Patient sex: M
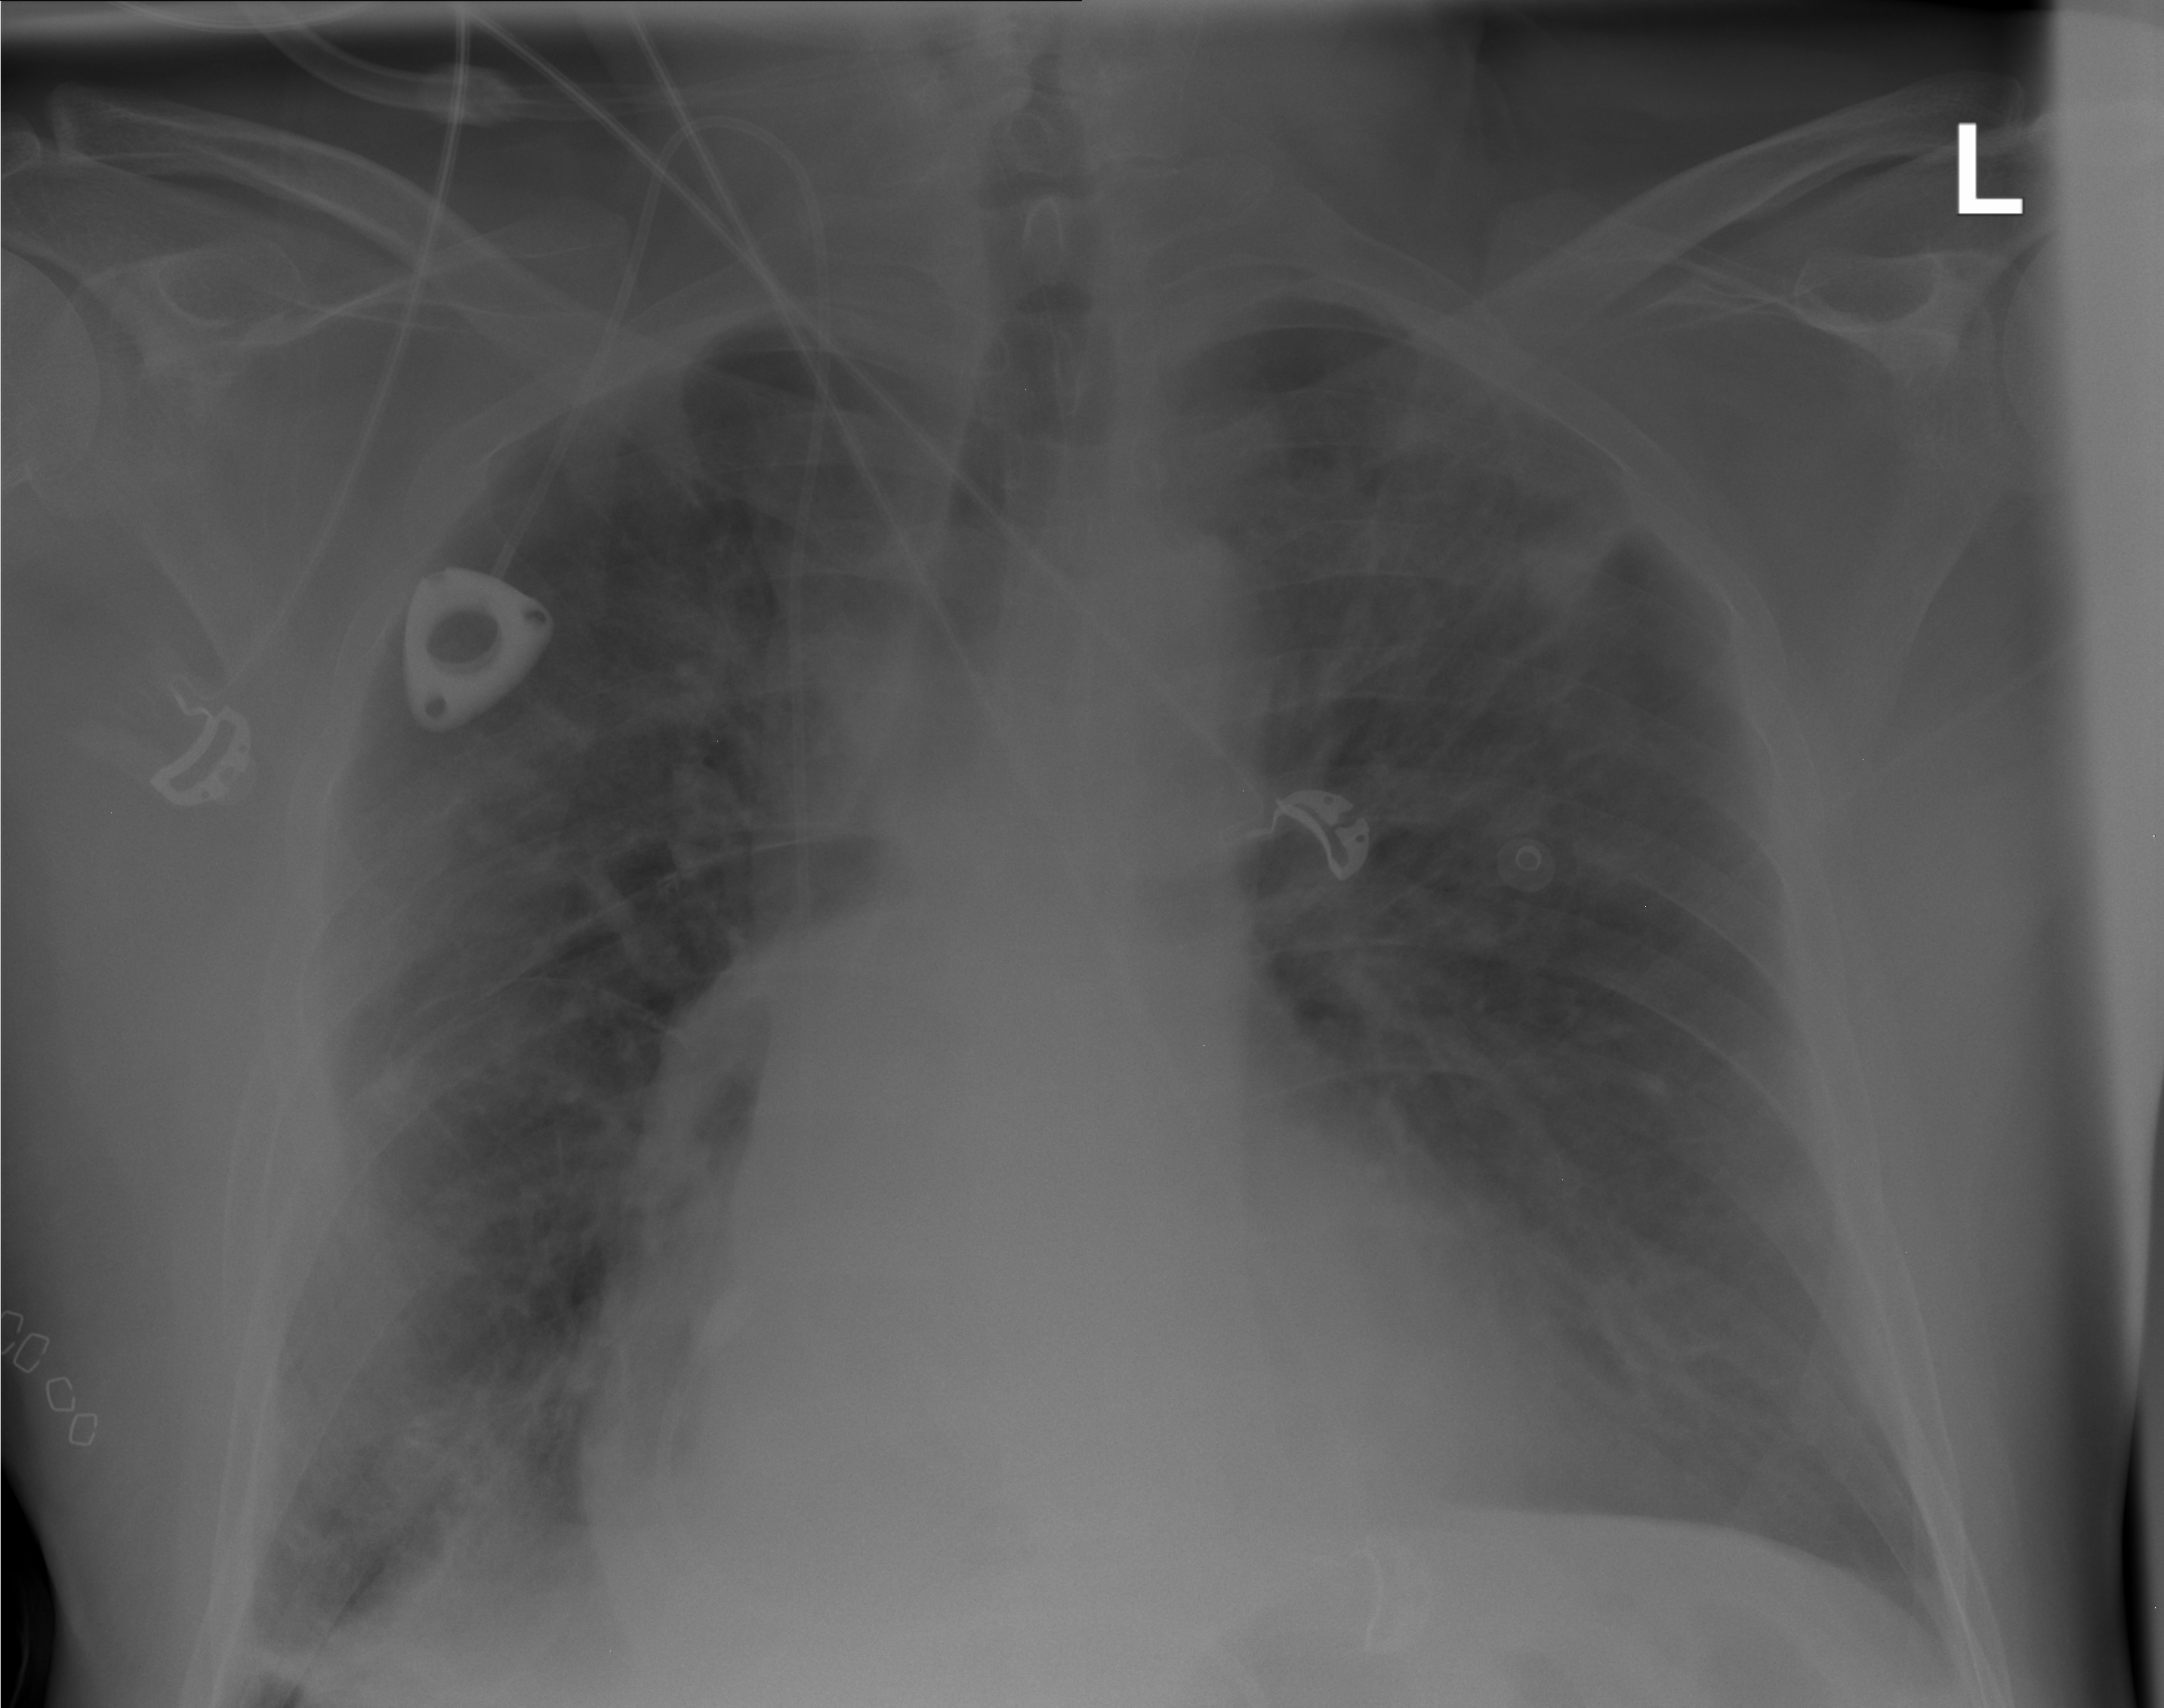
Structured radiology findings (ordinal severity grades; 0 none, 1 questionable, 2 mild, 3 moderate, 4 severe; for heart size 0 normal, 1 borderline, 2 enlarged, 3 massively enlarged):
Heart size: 1
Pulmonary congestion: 2
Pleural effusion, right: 0
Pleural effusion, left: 0
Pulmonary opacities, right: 2
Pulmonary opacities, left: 2
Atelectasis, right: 2
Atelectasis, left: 1